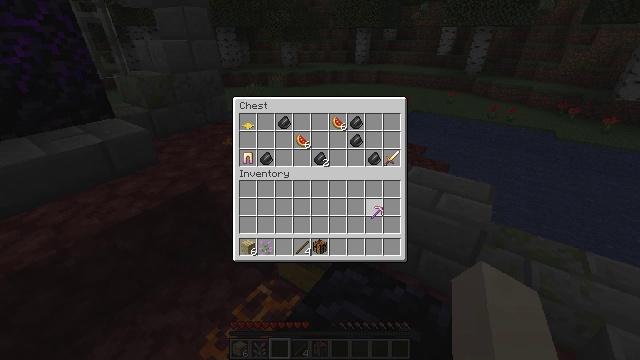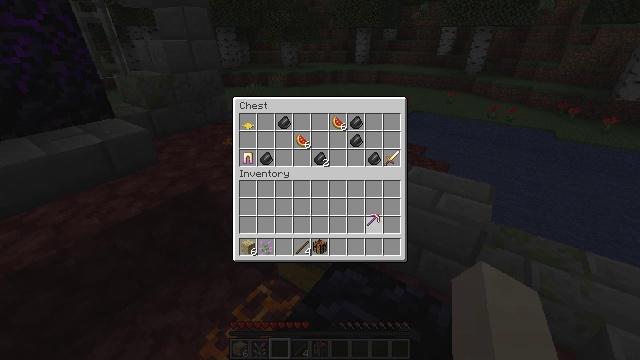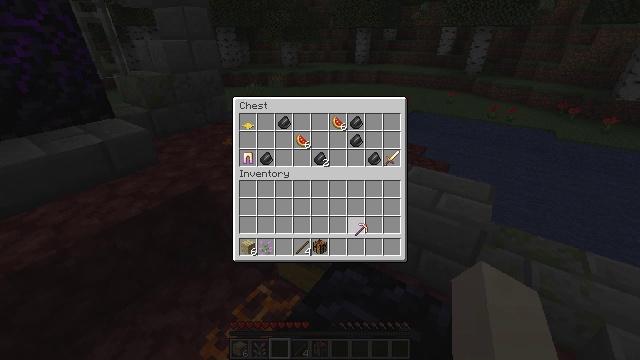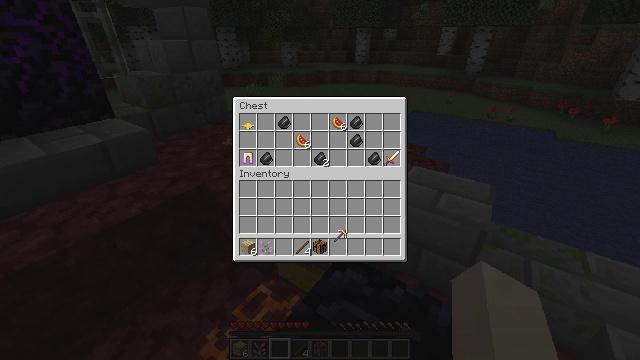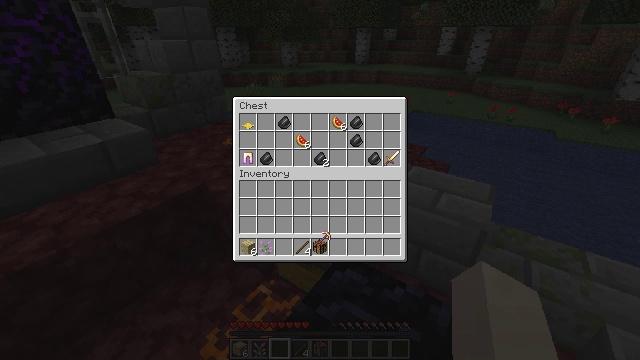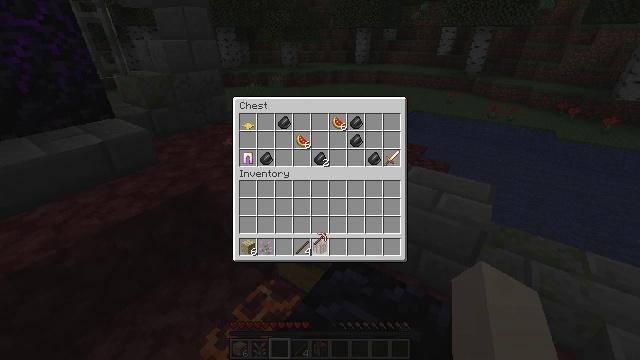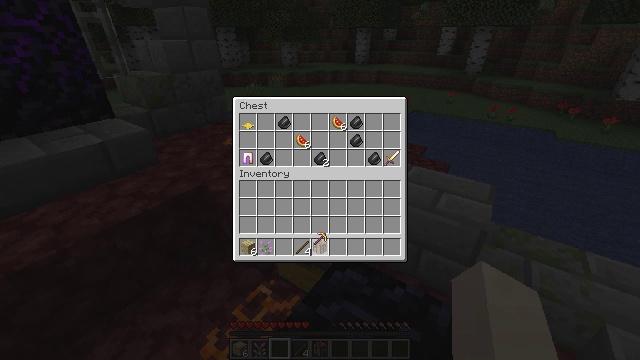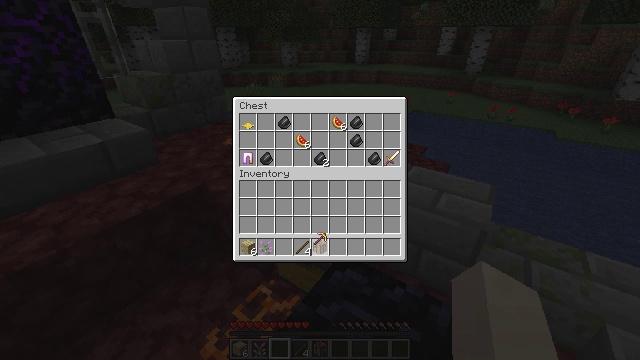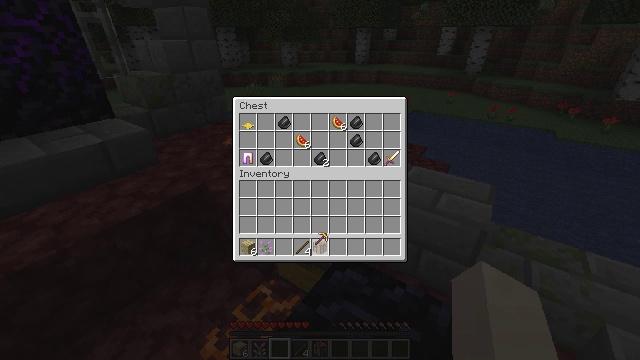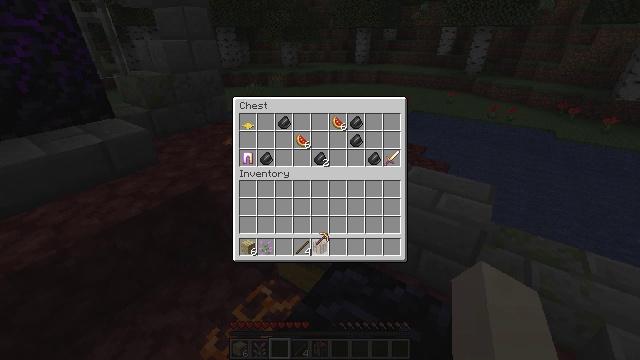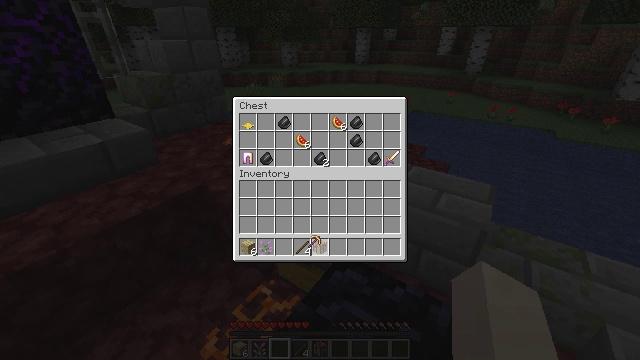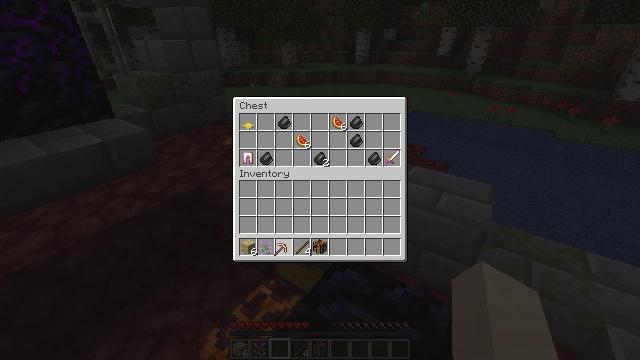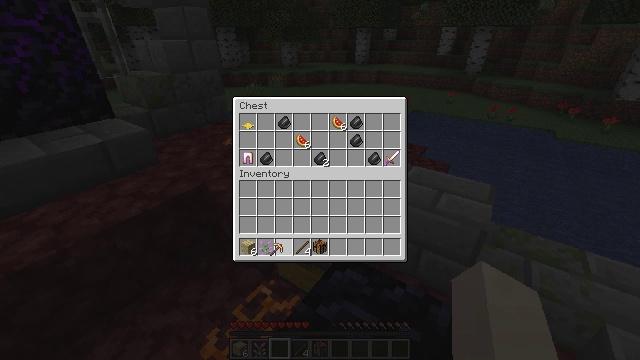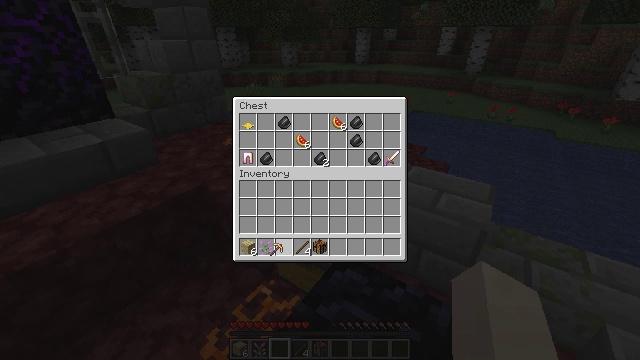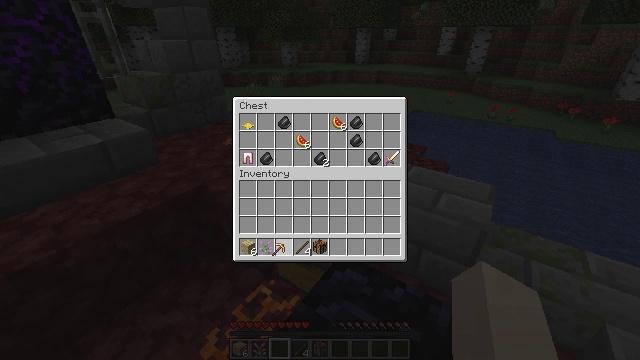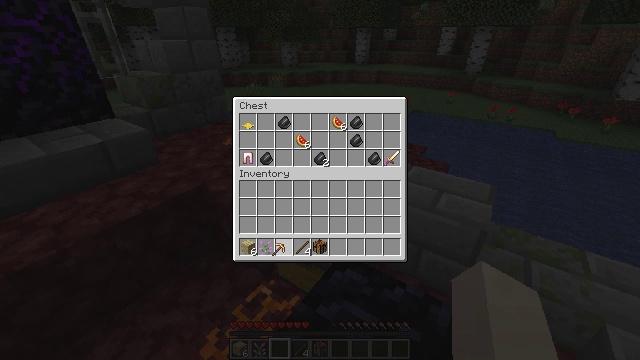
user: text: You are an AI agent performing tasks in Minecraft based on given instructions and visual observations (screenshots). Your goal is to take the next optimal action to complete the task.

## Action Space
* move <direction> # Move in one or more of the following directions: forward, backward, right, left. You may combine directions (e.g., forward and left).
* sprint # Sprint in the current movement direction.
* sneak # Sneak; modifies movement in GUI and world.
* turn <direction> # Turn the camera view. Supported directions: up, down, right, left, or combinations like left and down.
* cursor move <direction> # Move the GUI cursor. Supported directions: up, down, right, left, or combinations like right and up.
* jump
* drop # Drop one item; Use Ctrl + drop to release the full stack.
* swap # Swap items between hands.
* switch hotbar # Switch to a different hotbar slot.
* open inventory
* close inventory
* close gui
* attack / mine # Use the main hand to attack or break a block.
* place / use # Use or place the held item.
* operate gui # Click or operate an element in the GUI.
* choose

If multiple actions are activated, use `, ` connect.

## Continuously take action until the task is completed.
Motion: motion action
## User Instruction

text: Kill the chicken.
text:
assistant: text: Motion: turn down
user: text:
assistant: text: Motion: turn left and down
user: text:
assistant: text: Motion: turn left
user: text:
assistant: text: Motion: turn left
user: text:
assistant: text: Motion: no_op
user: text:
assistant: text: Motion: no_op
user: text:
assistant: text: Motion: no_op
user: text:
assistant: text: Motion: no_op
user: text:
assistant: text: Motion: no_op
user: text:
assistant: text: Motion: turn left
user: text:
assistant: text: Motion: turn left and down
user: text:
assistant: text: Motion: no_op
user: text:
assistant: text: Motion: no_op
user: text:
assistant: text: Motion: no_op
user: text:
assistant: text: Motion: no_op
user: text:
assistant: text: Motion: no_op
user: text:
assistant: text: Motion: no_op
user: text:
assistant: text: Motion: no_op
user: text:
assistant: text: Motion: no_op
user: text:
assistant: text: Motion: no_op
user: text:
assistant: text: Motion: no_op
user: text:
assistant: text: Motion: no_op
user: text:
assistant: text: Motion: no_op
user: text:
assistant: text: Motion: no_op
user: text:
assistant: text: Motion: attack / mine
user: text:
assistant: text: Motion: attack / mine
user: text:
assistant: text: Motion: no_op
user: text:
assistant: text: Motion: no_op
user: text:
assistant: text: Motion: no_op
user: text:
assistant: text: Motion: turn up